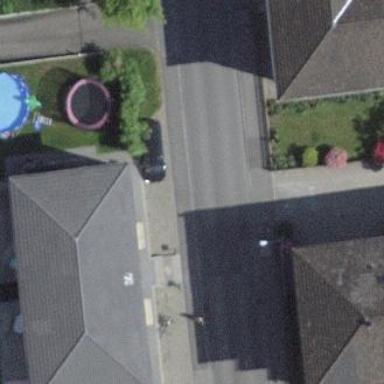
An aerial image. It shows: Hipped roof apartment building.